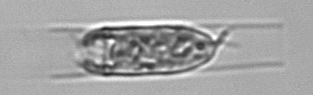
Label: Eutintinnus